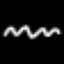
Label: squiggle